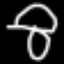
Label: mushroom